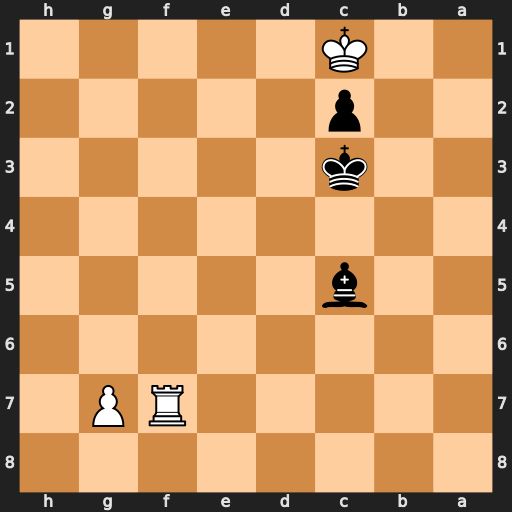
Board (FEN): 8/5RP1/8/2b5/8/2k5/2p5/2K5
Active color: b
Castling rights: -
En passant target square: -
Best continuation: Ba3#